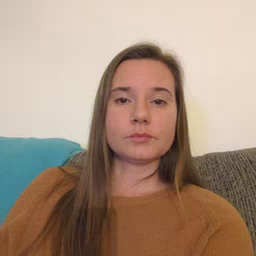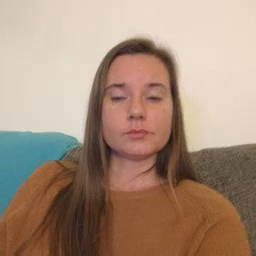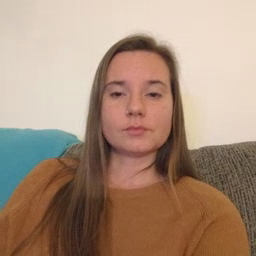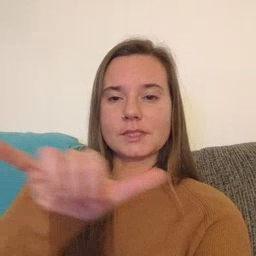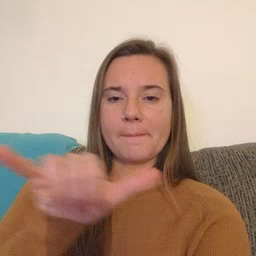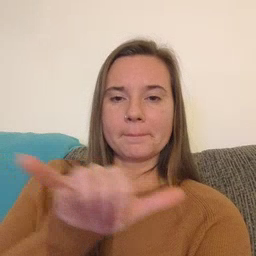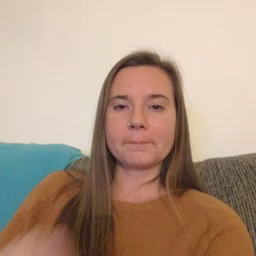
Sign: same